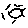
Label: sun